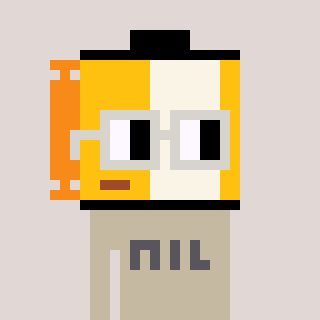
a pixel art character with square light gray glasses, a film roll-shaped head and a bege-colored body on a warm background